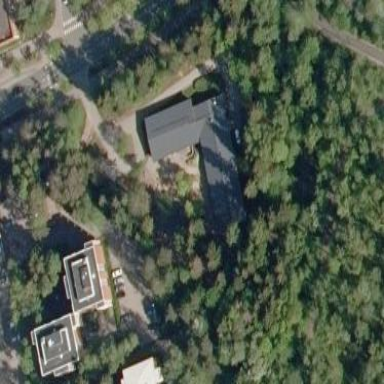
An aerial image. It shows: Building.